Current action and preconditions to check: trajectory_clear

Your task: For each precondition in the list above, predict whether it will hold at this action.

Consider the current scene as observed from the mobile robot's camera, and analyze the predicted future states of all dynamic agents (e.g., people, animals, vehicles, or any moving entities) within the NEXT SECOND.

IMPORTANT: Only answer "very likely" if you are absolutely certain—based on strong, clear evidence—that a dynamic agent will violate the precondition in the predicted future state. Do NOT answer "very likely" for unlikely, ambiguous, or low-probability risks.

Ask yourself for each precondition: Is there a high probability, with clear and convincing evidence, that the predicted future states of any dynamic agent will interfere with the predicted future state of the currently executing action within the NEXT SECOND, causing that precondition to fail?

Assess the risk level based on these predictions. Use "likely" or "very likely" if motions create a clear risk of interference.

Use "neutral" or "improbable" if agents are nearby but their predicted paths are clearly diverging or non-conflicting.

Failure Risk Categories: "very improbable", "improbable", "neutral", "likely", "very likely"

Answer Format: Output ONLY the probability_of_failure value from these categories: "very improbable", "improbable", "neutral", "likely", "very likely"

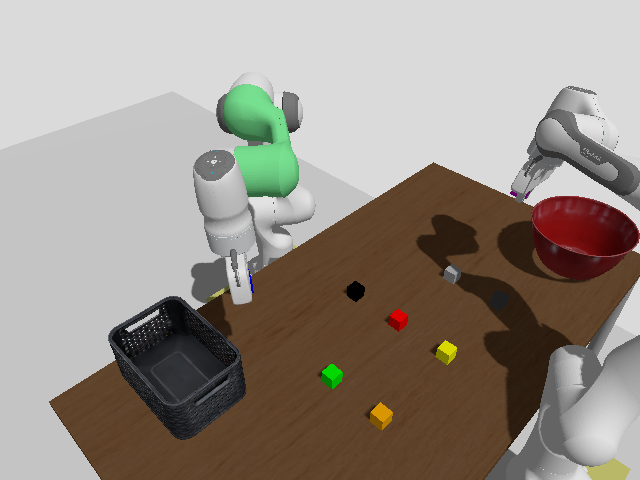

Answer: very improbable